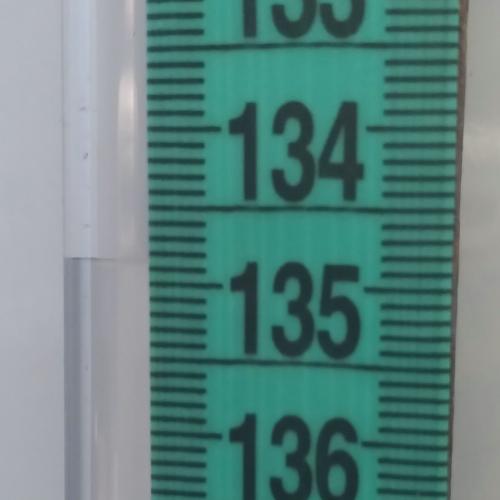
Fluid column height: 134.9 cm